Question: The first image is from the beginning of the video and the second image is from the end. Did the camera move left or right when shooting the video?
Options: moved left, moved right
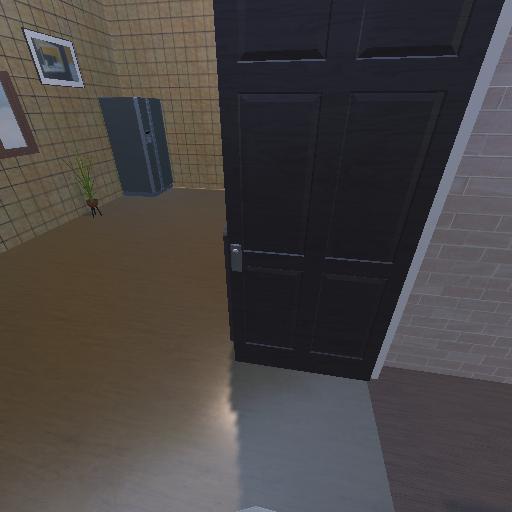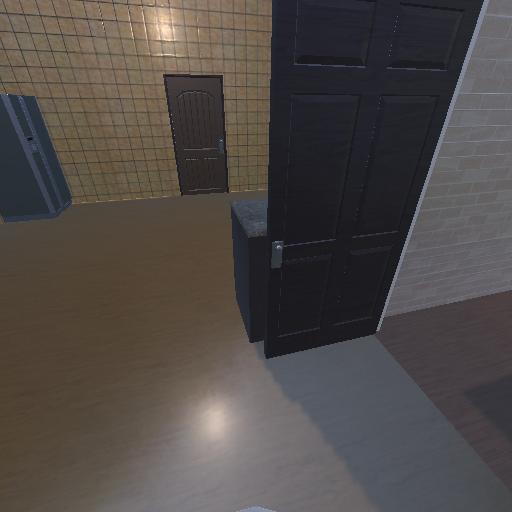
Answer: moved left